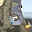
Label: 5